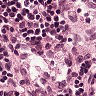
Metastatic tissue present: no